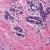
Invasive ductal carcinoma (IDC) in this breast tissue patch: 0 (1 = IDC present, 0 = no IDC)